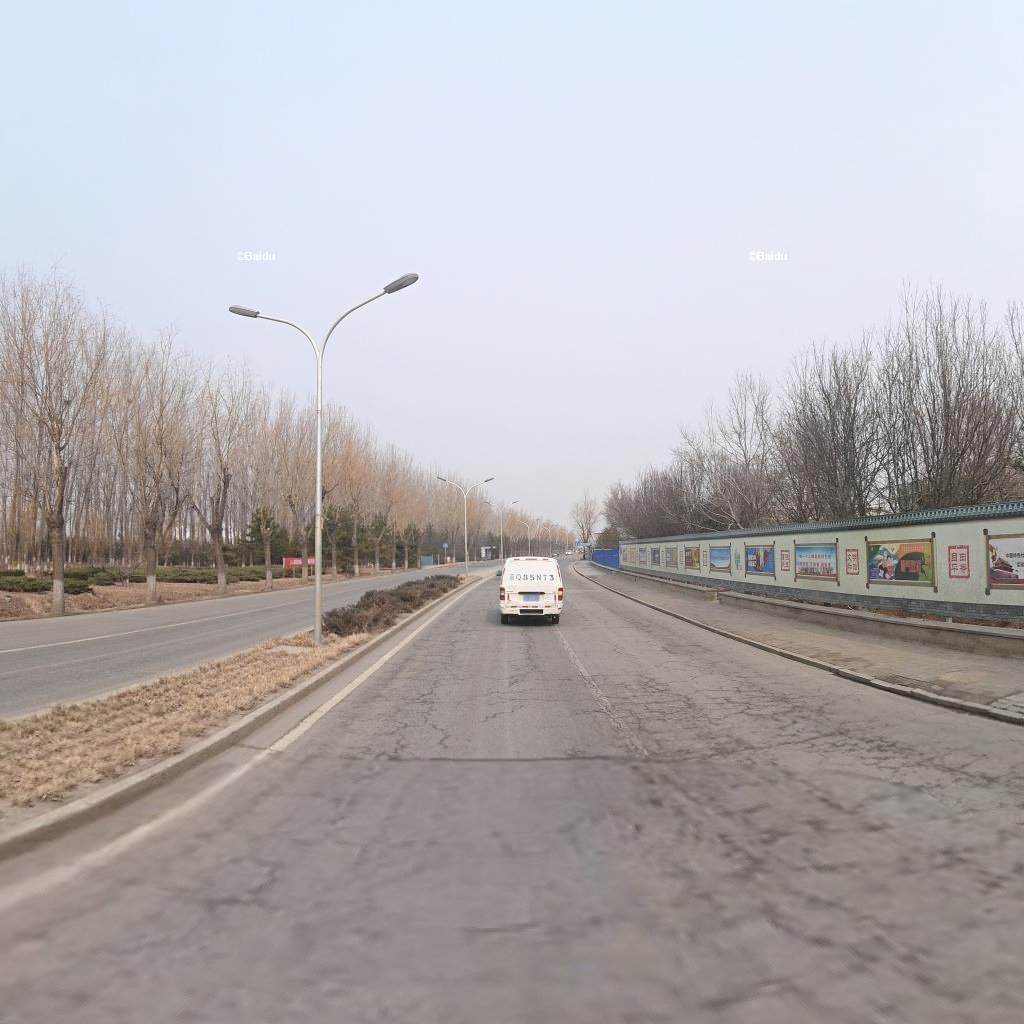
Region: Haidian
Road damage annotations: alligator crack